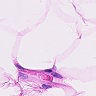
Metastatic tissue present: no